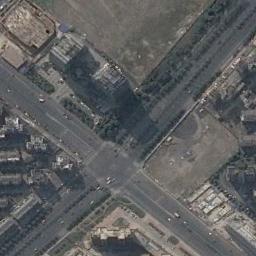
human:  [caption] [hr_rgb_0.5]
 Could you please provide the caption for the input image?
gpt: There are two zebra crossings at the intersection .

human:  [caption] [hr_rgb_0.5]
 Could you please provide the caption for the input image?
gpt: There are many moving and waiting vehicles on the road at the intersection, There are many buildings and some trees and large lawns around the intersection .

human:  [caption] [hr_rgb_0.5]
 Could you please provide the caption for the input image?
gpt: An intersection with normal traffic is between some high-rise buildings .

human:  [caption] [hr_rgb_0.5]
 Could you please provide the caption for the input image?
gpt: There are many different shapes of buildings beside the intersection .

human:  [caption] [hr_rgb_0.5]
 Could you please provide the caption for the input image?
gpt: There are some buildings and empty land beside the intersection .